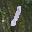
Label: 1